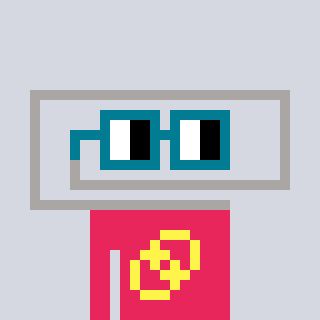
a pixel art character with square dark green glasses, a paperclip-shaped head and a redpinkish-colored body on a cool background